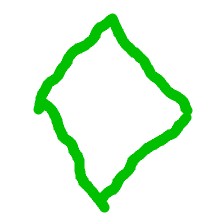
Shape: rhombus